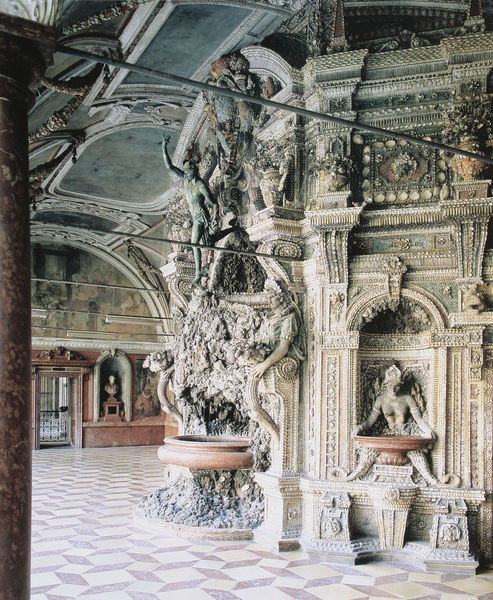
Titel: Grottenhalle nach der Restaurierung im heutigen Zustand
Künstler: Friedrich Sustris
Standort: München
Institution: Residenz
Schlagwörter: blau, gott, meer, wasser, weiß, grün, ausschnitt, braun, finger, frau, grau, marmor, säule, säulen, tür, türkis, schloss, malerei, ornament, wand, architektur, arm, barock, schale, sockel, stein, innenraum, gitter, kirche, sonne, boden, figur, decke, person, renaissance, rokoko, brunnen, bassin, skulptur, statue, vase, relief, bogen, fußboden, farbe, hof, saal, figuren, rundbogen, interior, detail, verzierung, metall, stuck, durchgang, bronze, plastik, halle, foto, fotografie, photographie, penis, eingang, nische, gewölbe, stangen, münchen, palast, dom, becken, fliesen, mosaik, allegorie, altar, rom, kapitell, photo, verziert, schlussstein, rauten, fisch, gesims, statuen, voluten, residenz, manierismus, grotte, sea, perseus, konche, volute, hermes, muscheln, einblick, götterbote, merkur, steinboden, fotographie, wasserbecken, streben, meerestiere, tonne, perlstab, ädikula, tonnengewölbe, wölbung, figut, gesimse, nieschen, emporen, konchen, rocaille, eisenstangen, fountain, antiquarium, fliesenboden, grottenhof, eklektisch, prunkvoll, nischenfigur, ships, wash, flow, atchitektur, fussbiden, korallen, meereswesen, creature, tropfstein, tuffstein, fick, mercury, catch, kirche becken, mercure, tripfstein